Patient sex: M
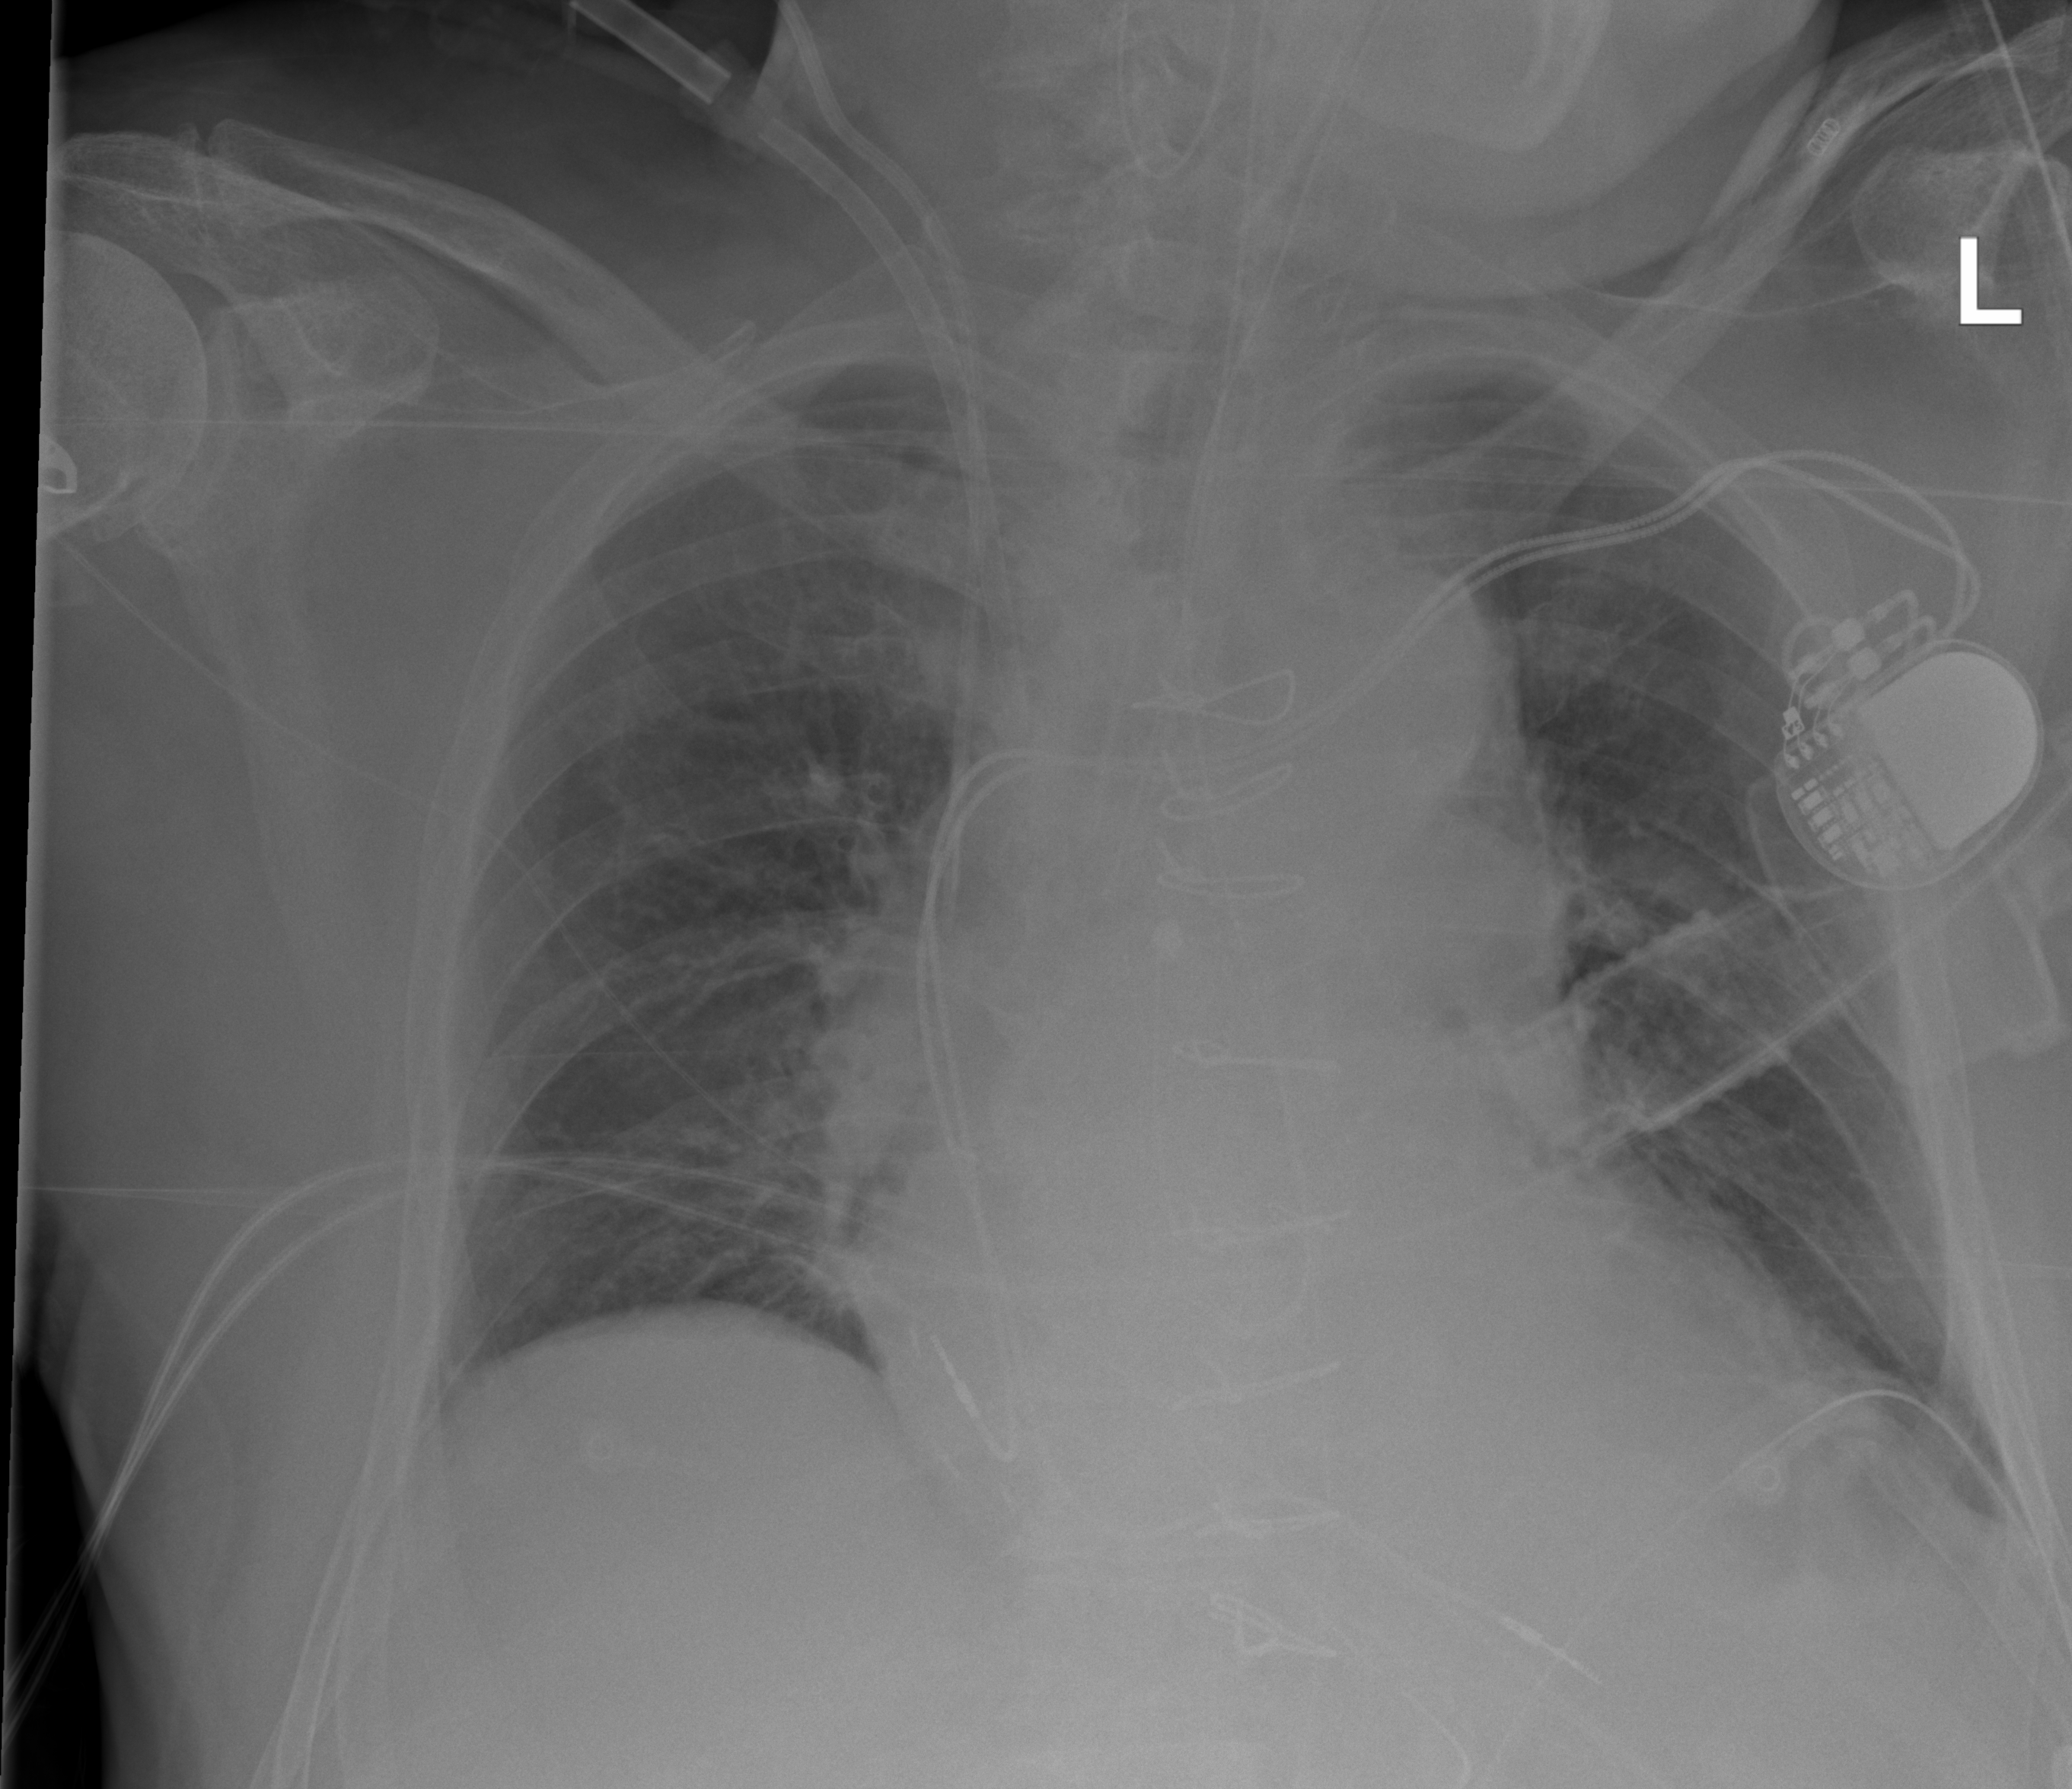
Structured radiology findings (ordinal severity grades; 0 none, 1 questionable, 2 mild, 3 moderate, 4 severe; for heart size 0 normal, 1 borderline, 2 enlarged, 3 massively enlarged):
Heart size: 2
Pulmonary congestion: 2
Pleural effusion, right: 0
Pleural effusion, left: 2
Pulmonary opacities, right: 0
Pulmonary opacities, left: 0
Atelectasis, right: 2
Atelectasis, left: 2